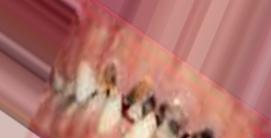
Condition: Caries